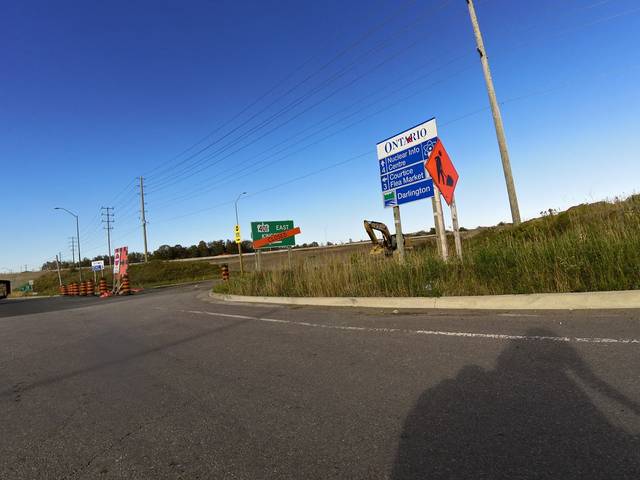
Region: Canada
Coordinates: 43.878, -78.763